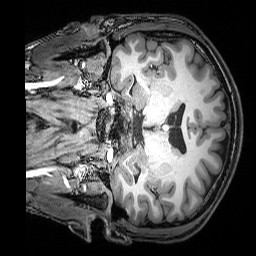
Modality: T1w
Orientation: coronal
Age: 21
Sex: male
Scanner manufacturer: siemens
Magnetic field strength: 3 T
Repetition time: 2.53 s
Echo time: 0.00388 s